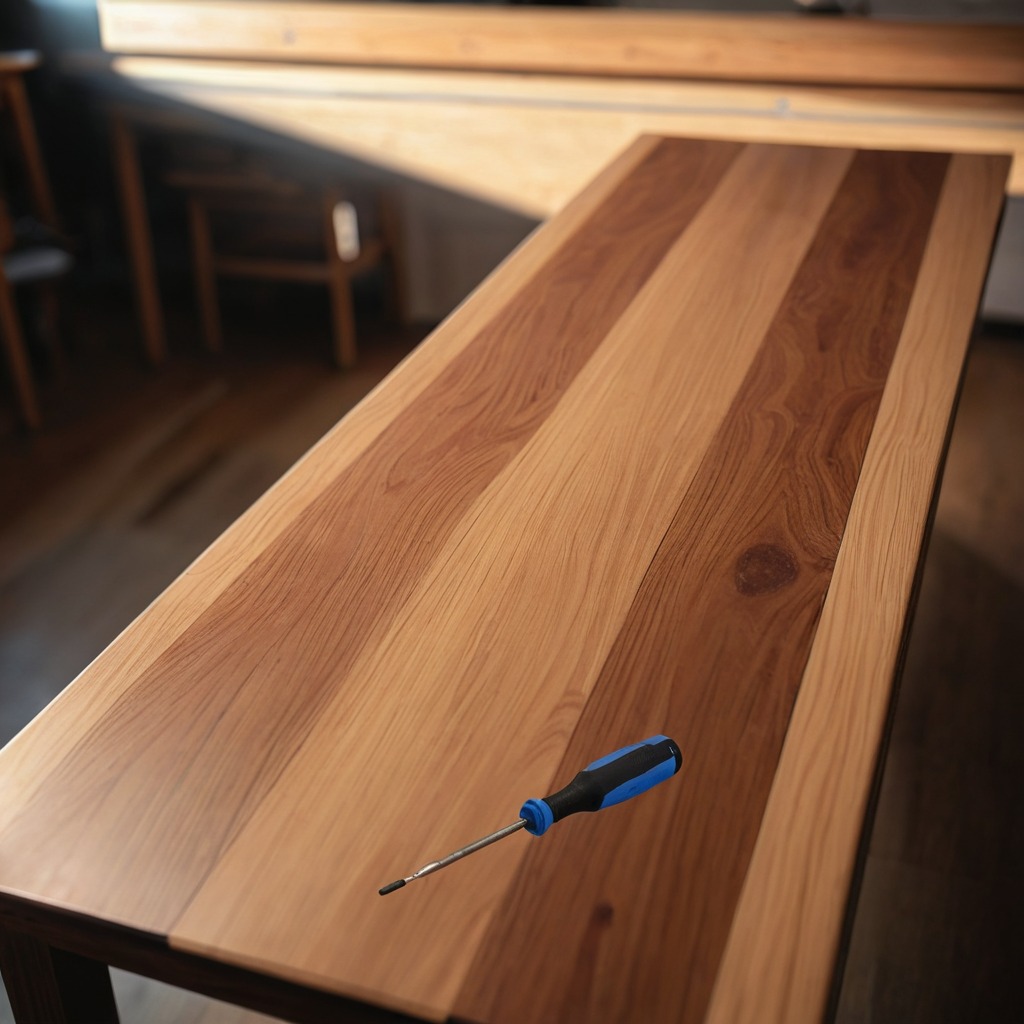
A screwdriver is lying on a wooden table in a carpentry studio.